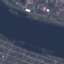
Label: River